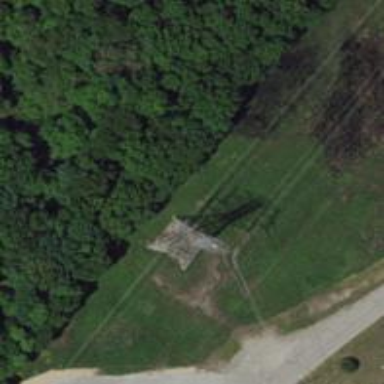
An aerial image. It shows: Power tower.